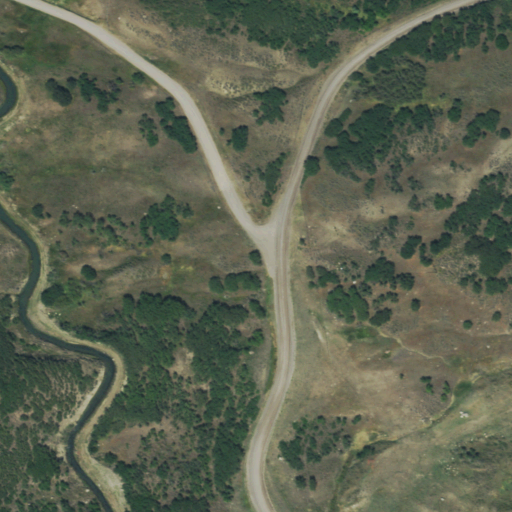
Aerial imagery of depression(s) in Colorado named Wells Basin containing deciduous forest, open development, evergreen forest, shrub, grassland, and low intensity development